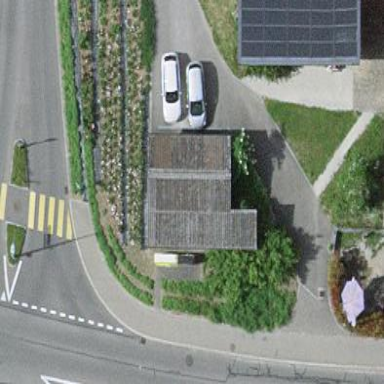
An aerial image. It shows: View of roof of building.